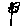
Label: flower